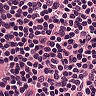
Metastatic tissue present: no